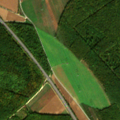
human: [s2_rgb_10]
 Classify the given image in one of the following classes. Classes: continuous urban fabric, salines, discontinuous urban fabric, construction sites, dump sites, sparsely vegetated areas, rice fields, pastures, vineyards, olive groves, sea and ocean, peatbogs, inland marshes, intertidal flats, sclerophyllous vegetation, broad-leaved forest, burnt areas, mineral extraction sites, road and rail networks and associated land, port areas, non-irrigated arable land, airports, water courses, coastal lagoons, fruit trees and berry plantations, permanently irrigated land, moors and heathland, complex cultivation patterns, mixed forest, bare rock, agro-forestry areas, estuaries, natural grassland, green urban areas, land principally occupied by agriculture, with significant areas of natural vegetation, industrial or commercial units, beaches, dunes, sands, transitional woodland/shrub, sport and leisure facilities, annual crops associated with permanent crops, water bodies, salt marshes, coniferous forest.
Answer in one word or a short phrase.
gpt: non-irrigated arable land, broad-leaved forest